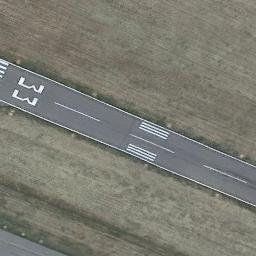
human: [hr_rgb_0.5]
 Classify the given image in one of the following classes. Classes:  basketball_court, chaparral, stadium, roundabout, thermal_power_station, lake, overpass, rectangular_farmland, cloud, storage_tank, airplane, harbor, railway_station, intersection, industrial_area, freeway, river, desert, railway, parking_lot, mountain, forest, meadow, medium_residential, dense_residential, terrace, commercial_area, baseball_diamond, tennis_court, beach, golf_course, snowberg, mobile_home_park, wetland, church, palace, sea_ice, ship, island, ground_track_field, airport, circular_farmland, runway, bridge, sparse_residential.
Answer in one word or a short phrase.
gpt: runway